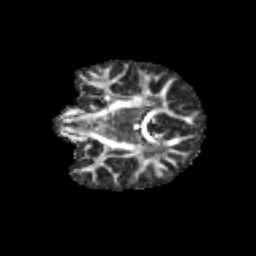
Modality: FA
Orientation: coronal
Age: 10
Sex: female
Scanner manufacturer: siemens
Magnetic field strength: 3 T
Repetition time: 3.8 s
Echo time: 0.07 s